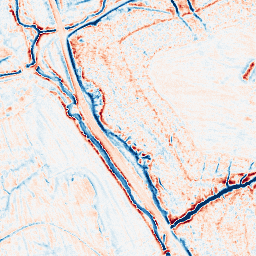
Category: edge_preserving
Decomposition family: anisotropic_diffusion
Decomposition parameters: iterations: 50
kappa: 50
gamma: 0.05
Upsampling method: sinc_blackman
Upsampling parameters: scale: 2
kernel_size: 16
Upsampling scale: 2